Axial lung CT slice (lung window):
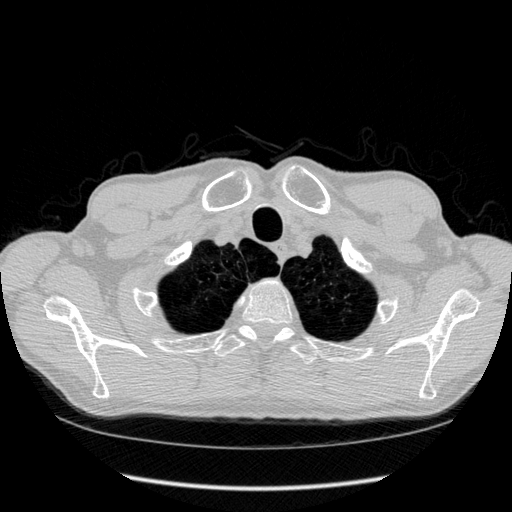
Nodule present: no